Question: I'm adding icons to tabs but i want the ImageIcon fits all the tabComponent.

I tried this code
'''
ImageIcon icon = new ImageIcon("images/itemtexto-off.png");
Image img = icon.getImage() ;
Image newimg = img.getScaledInstance( 50, 25, java.awt.Image.SCALE_DEFAULT ) ;
icon = new ImageIcon( newimg );
tabbedPaneProductDetail.setIconAt(0, icon);
'''
Also i tried this as a solution but not worked.
'''
JLabel label = new JLabel(icon);
label.setBackground(Color.BLUE);
tabbedPaneProductDetail.setTabComponentAt(1,label);
'''
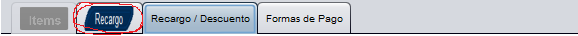
Answer: I found a solution, i don't know if it's the proper one, thanks to @camickr
'''
tabbedPane.setUI(new SynthTabbedPaneUI(){
Insets insets =new Insets(0, 0, 0, 0);
@Override
protected Insets getTabInsets(int tabPlacement,
int tabIndex){
return insets;
}
});
'''

I found another solution setting this property
'''
UIManager.getLookAndFeelDefaults().put("TabbedPane:TabbedPaneTab.contentMargins", new Insets(0, 0, 0, 0));
'''